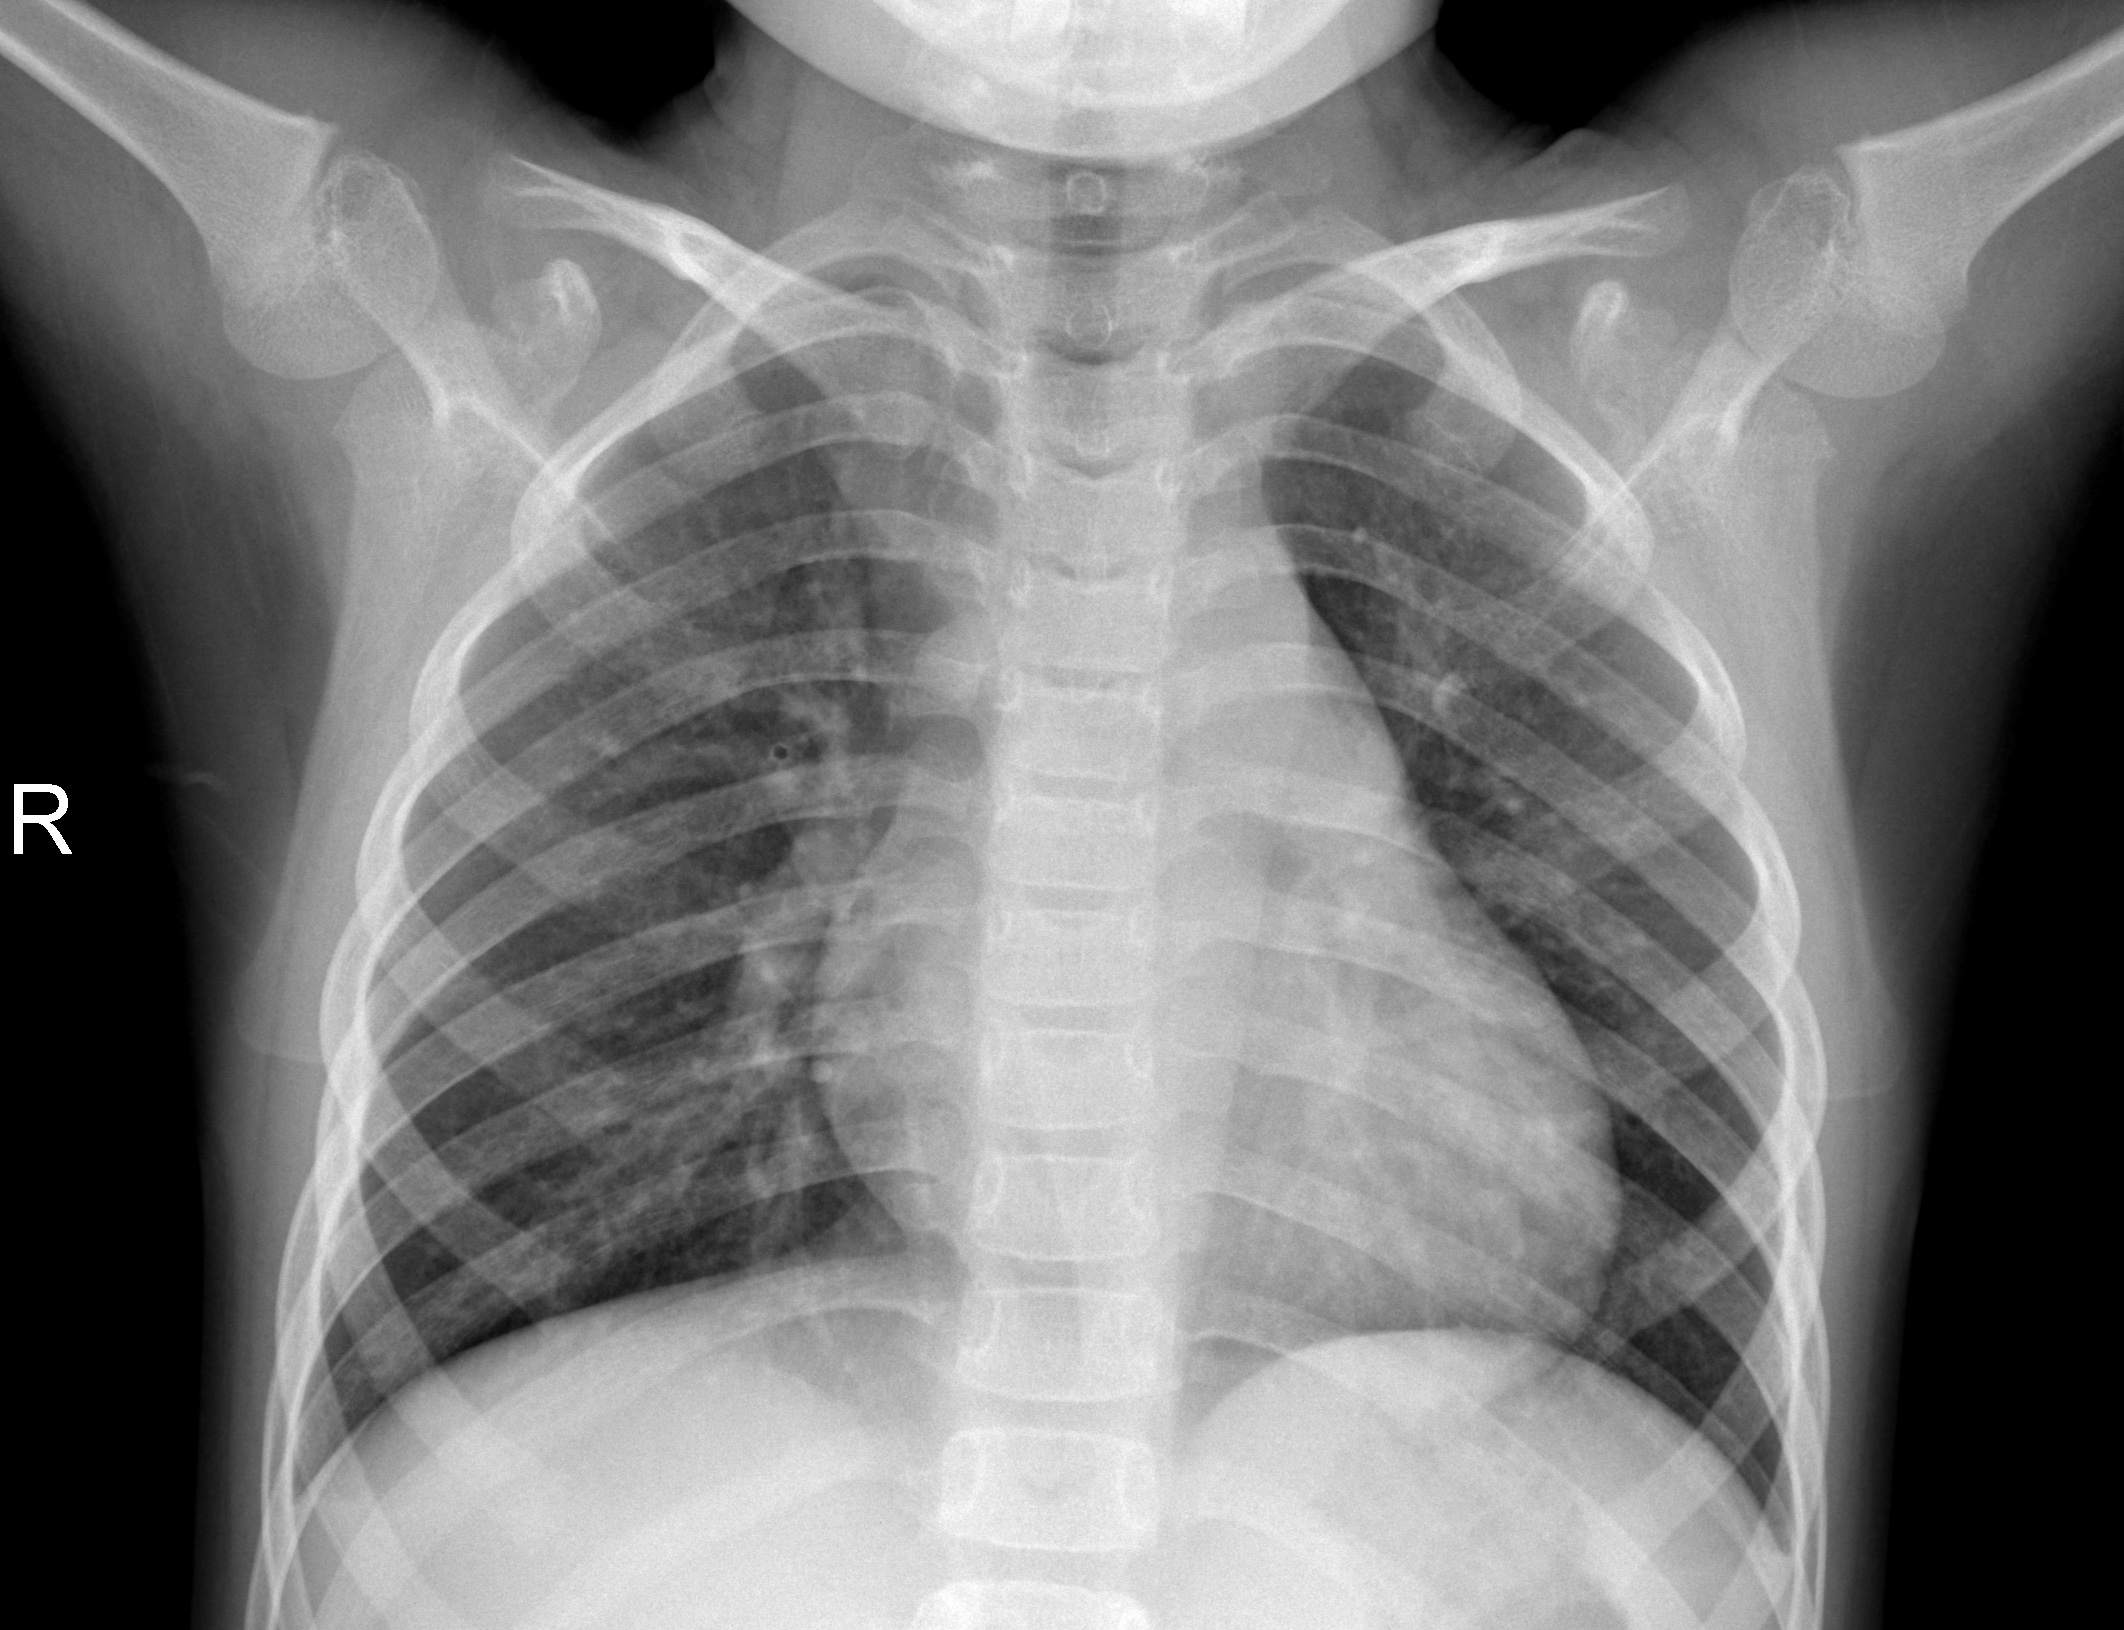
Diagnosis: NORMAL